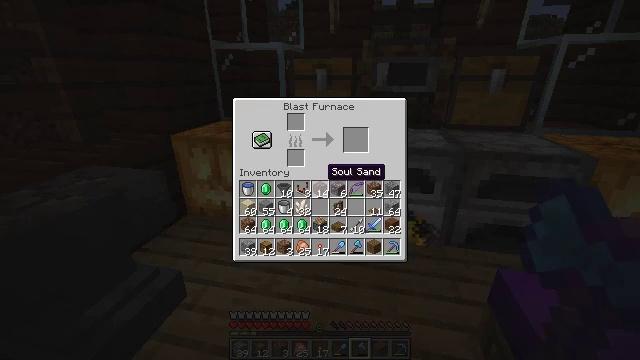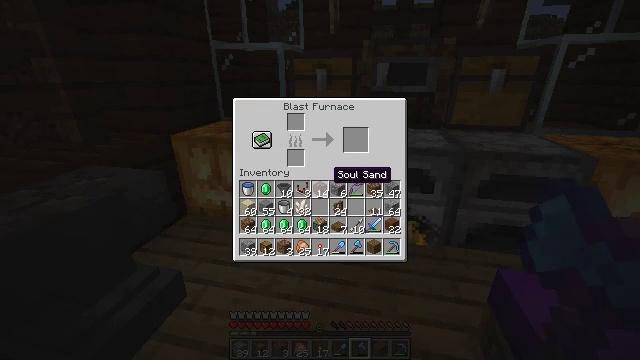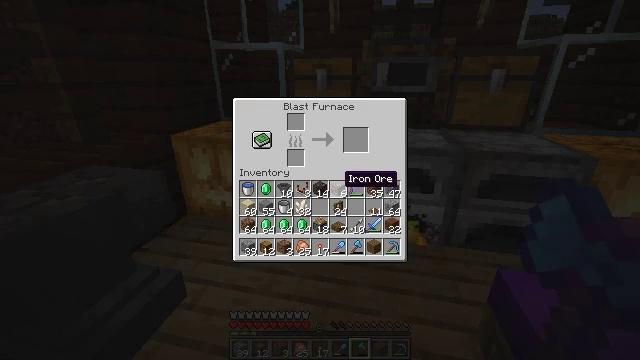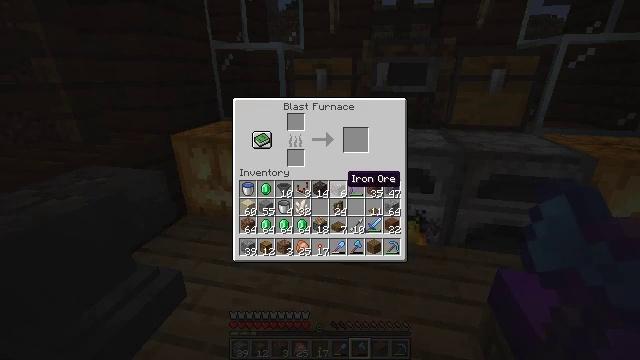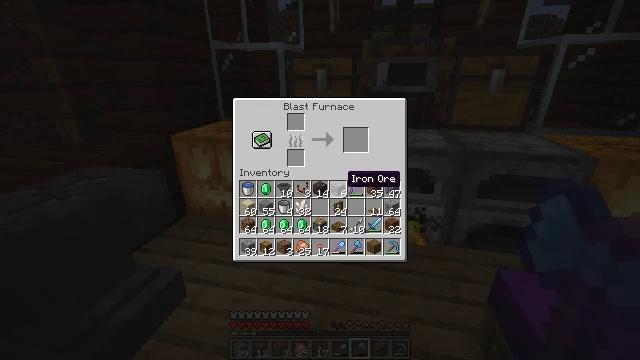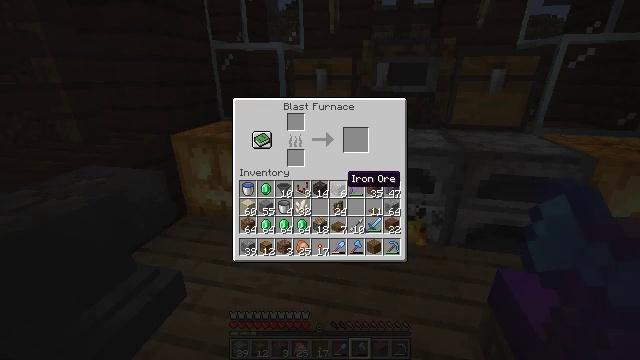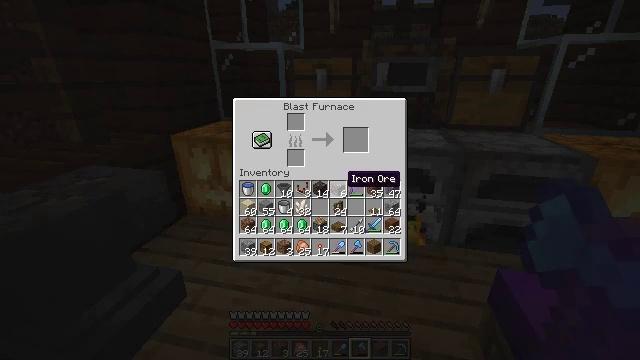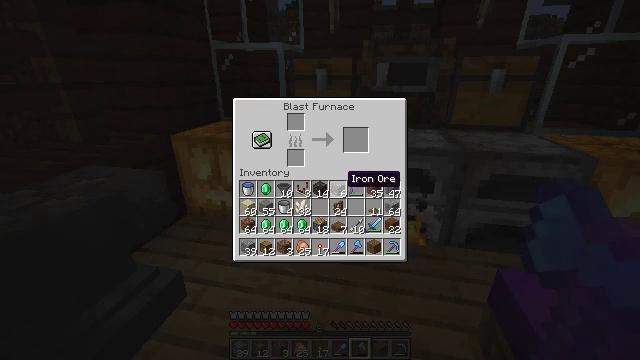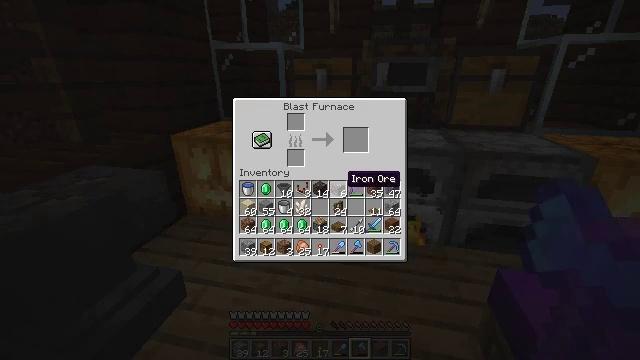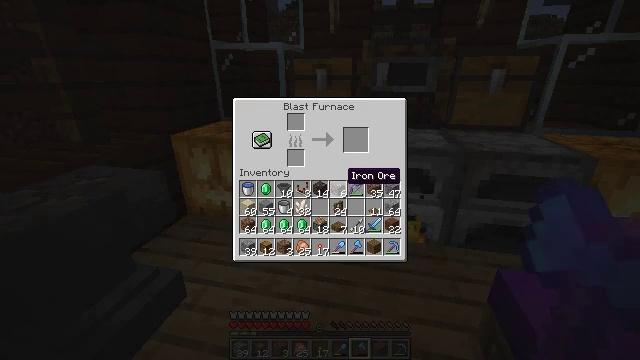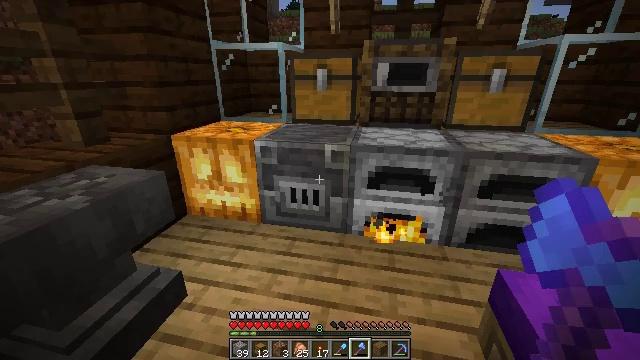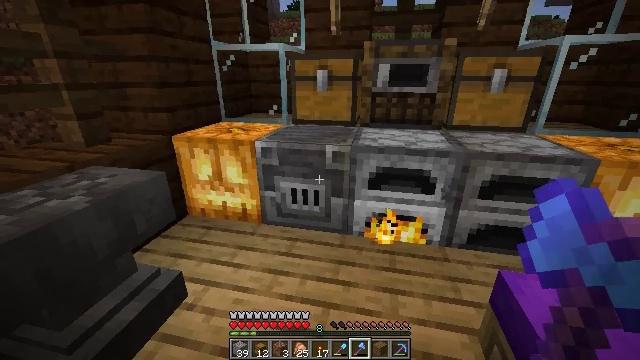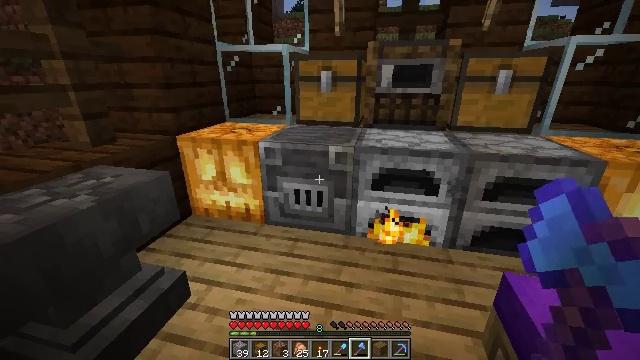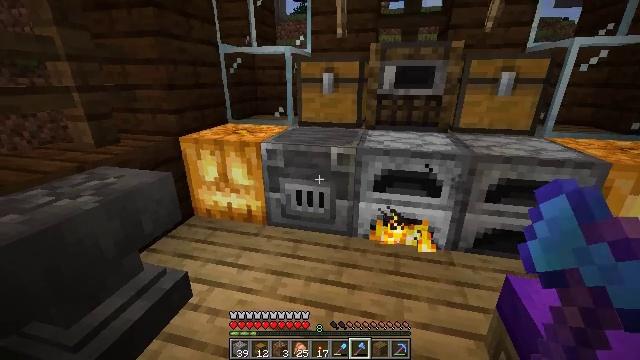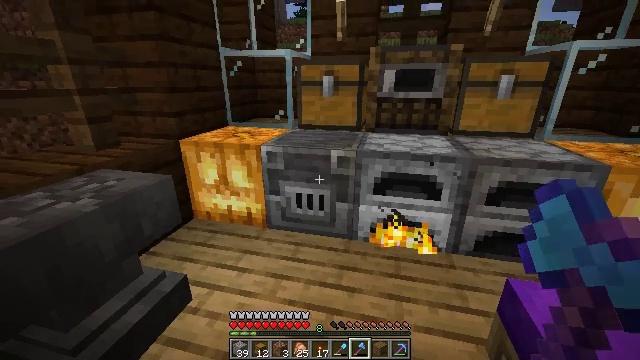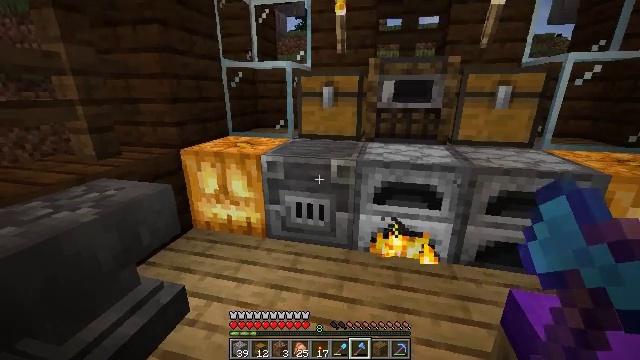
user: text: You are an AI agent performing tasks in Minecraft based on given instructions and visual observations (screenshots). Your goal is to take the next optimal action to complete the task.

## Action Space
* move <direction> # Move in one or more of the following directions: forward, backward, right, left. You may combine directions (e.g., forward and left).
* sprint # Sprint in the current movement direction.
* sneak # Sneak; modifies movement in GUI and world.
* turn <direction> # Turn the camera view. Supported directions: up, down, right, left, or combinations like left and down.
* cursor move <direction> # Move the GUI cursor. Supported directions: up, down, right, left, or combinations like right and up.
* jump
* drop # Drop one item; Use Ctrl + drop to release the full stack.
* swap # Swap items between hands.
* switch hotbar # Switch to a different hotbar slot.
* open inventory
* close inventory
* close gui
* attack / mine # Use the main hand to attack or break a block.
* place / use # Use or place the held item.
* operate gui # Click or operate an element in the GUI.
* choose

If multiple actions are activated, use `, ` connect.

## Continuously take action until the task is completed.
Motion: motion action
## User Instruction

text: Smelt sand for glass using a furnace.
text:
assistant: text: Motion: no_op
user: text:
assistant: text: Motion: cursor move right
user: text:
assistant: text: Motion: no_op
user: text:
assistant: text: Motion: no_op
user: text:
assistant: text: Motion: no_op
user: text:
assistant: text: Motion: no_op
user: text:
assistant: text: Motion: no_op
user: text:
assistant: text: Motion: no_op
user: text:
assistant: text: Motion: no_op
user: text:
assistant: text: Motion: no_op
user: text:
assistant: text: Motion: close gui
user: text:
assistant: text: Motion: no_op
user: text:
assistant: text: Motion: no_op
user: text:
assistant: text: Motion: no_op
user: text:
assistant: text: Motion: turn up
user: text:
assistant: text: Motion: turn up
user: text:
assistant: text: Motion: turn up
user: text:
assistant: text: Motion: turn up
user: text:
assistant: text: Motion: turn up
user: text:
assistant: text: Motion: turn up
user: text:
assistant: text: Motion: use / place
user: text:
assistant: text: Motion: use / place
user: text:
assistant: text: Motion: use / place
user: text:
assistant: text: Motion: use / place
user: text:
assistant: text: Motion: no_op
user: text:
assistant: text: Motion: open gui
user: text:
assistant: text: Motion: no_op
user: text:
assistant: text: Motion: no_op
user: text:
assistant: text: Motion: no_op
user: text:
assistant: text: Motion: no_op